Question: '''
<android.support.v7.widget.Toolbar
android:id="@+id/toolbar"
android:layout_width="match_parent"
android:layout_height="?attr/actionBarSize"
android:layout_weight="1"
app:layout_scrollFlags="scroll|enterAlways"
app:popupTheme="@style/AppTheme.PopupOverlay"
app:title="@string/app_name">
</android.support.v7.widget.Toolbar>
'''
The above is the code which is in the actitvity_main2.xml which is the child activity of activity_main.xml.
I want to change the title of this child activity when I pass from Main activity to Main2Acitivty. This is the picture which has the title of the main application(i.e. Stocks).

I want to change the title to something else when Main2Activity(this activity contains Tabbed views as you can see in the image) is loaded. I tried to use 'getActionBar().setTitle(<name to put on title>);' and also used 'setTitle(<name to put in the title>)' but nothing worked.
Please help as I am new to android.
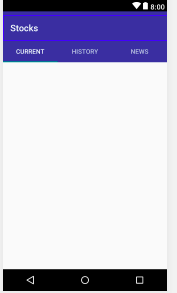
Answer: '''
<style name="AppTheme.NoActionBar">
<item name="windowActionBar">false</item>
<item name="windowNoTitle">true</item>
</style>
'''
Call below code from your first activity
'''
Intent intent = new Intent(FirstActivity.this, MainActivity.class);
intent.putExtra("TitleBarName","FirstActivity");
startActivity(intent);
'''
'''
Toolbar toolbar = (Toolbar) findViewById(R.id.toolbar);
setSupportActionBar(toolbar);
String titleName = getIntent().getStringExtra("TitleBarName");
getSupportActionBar().setTitle(titleName);
'''
and make sure to check in manifest file.
if you use toolbar then you have to put this theme in that activity in manifest file
'''
<activity
android:name=".MainActivity"
android:label="@string/app_name"
android:theme="@style/AppTheme.NoActionBar">
</activity>
'''
I hope this will resolve your issue.